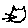
Label: cat